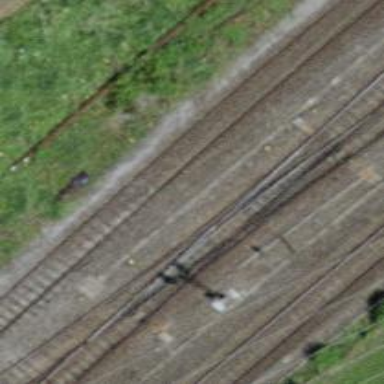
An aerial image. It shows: Railway yard with single rail track. The electrified track has contact line for power supply.